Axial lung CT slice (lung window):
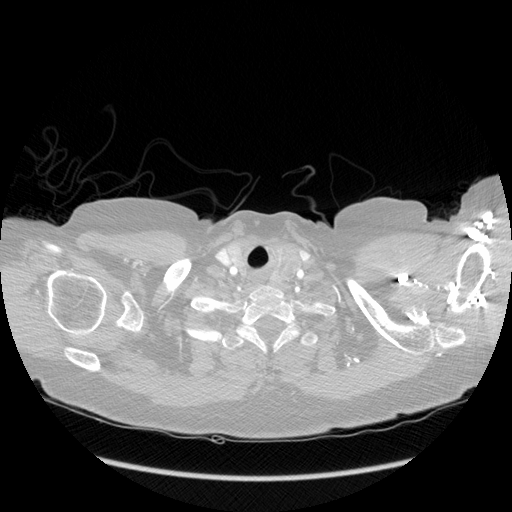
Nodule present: no